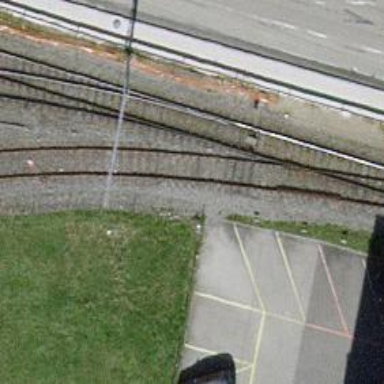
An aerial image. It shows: Railway switch.